Question: I would like to edit my default settings in Sublime Text 3 (beta build 3059) to not ignore the Vintage package - via . I am running Sublime Text on Windows 7 Pro x64.
The <URL> says to edit and save the default settings file to enable Vintage mode:

When I click the menu item, the default 'Preferences.sublime-settings' file opens with expected content; but I cannot edit it. For example, deleting or backspacing to remove '"Vintage"' in '"ignored_packages": ["Vintage"]' does nothing.
I thought maybe the default settings file was marked readonly and tried to check it: 'C:\Users\me\AppData\Roaming\Sublime Text 3\Packages\Default\Preferences.sublime-settings' does not exist. 'C:\Users\me\AppData\Roaming\Sublime Text 3\Packages\Default' does not exist either.
To work around this, I tried to save the default settings file that Sublime Text opened for me - to see if that would create the 'Default' directory and 'Preferences.sublime-settings' in it. Instead Sublime Text gave the following error:
> Unable to save C:\Users\me\AppData\Roaming\Sublime Text 3\Packages\Default\Preferences.sublime-settings
Error: The system cannot find the path specified.
Has anyone encountered this issue with Sublime Text 3 (specifically in trying to enable Vintage mode or otherwise) and worked around it...or found an authoritative explanation for it?
I reason that next I could try to add the missing 'Default' directory myself, create an empty 'Preferences.sublime-settings' text file in it, and try again to save the default settings file that Sublime Text opened for me; but this is starting to feel kludgy.
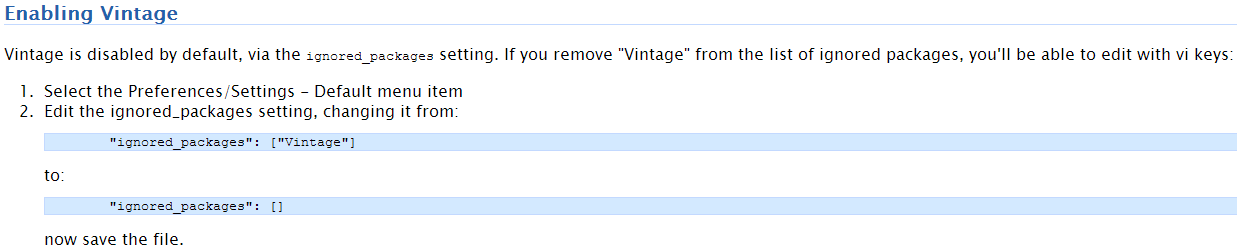
Answer: You should not edit the default settings. Add the files you want to ignore to the file 'Packages/User/Preferences.sublime-settings'. You can open this file by going to 'Preferences - >Settings - User'. Anything you set here will override the default settings.